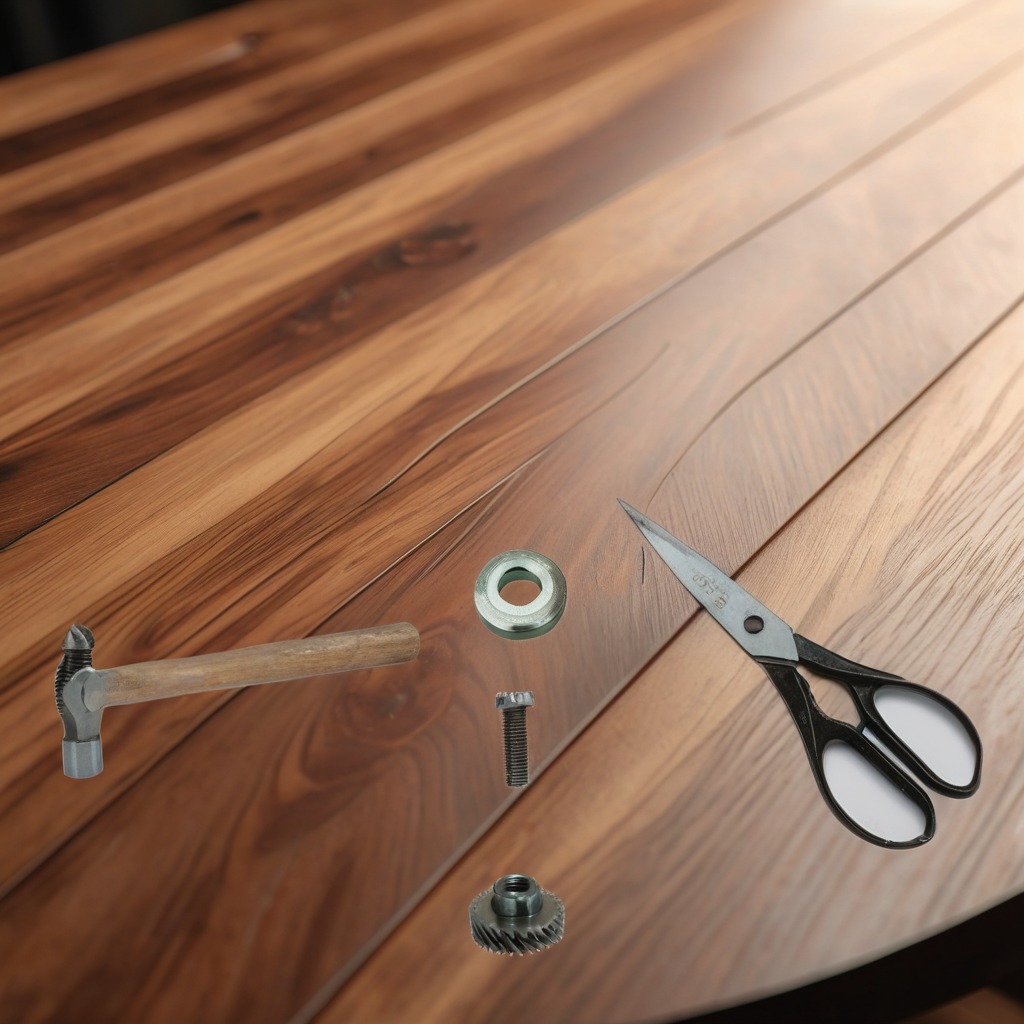
A steel gear with teeth, a flat metal washer, a metal machine screw, a hammer, and a pair of scissors are lying on the wooden table.